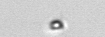
Label: nanoplankton_mix